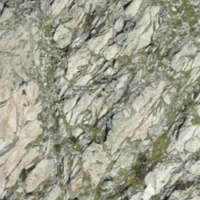
EUNIS habitat code: 48
Species observed at this site:
Dactylorhiza maculata